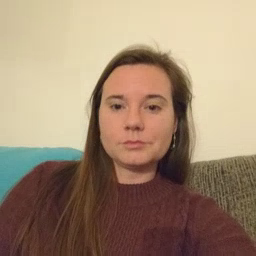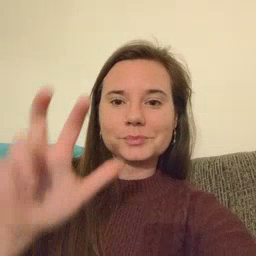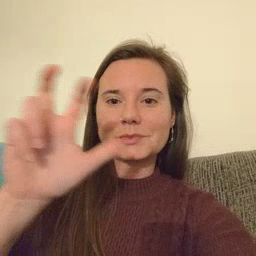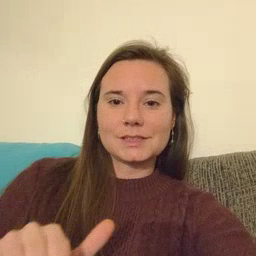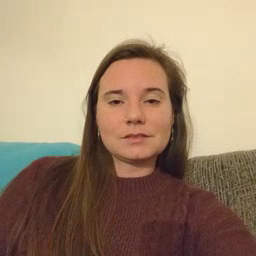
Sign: pizza